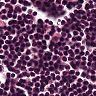
Metastatic tissue present: no